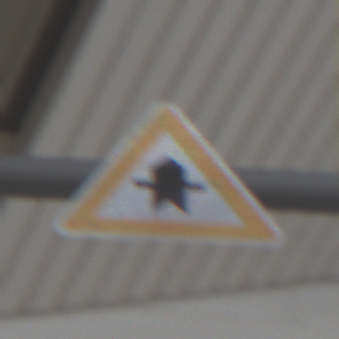
Verkehrszeichen: Vorfahrt
Umgebung: Roofed, Urban
Tageszeit: MorningAfternoon
Wetter: PartlyCloudy
Licht: Natural
Jahreszeit: NotSpecified
Kontrast: MediumContrast